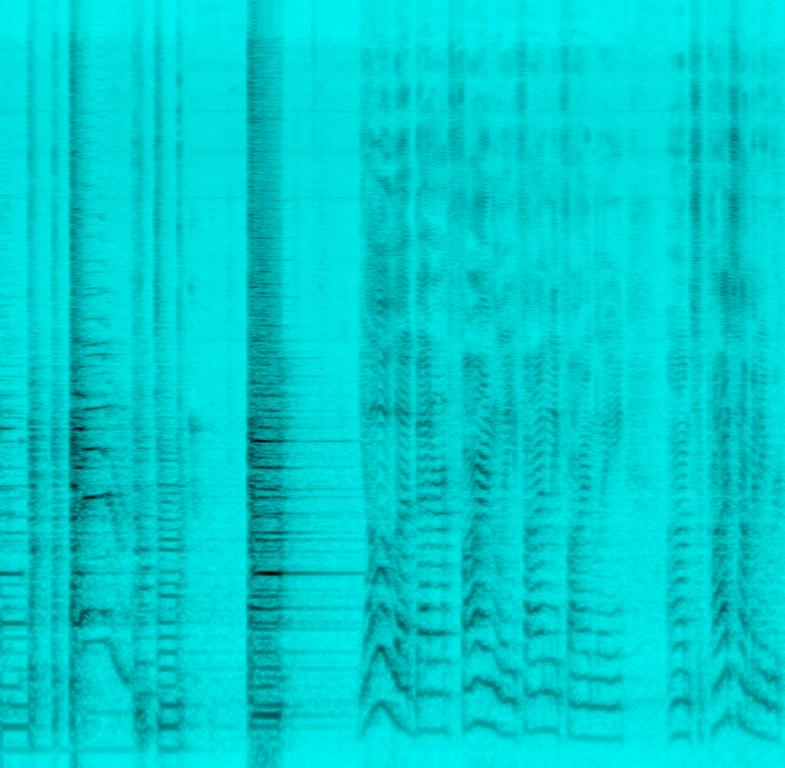
This clip features a guitar chord being strummed in the beginning. This is followed by a male voice narrating a song. There are no other instruments in this song. There is no vocal melody in this clip.